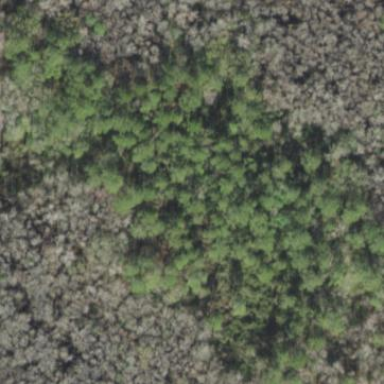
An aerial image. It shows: Serene woodland landscape.